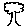
Label: tree